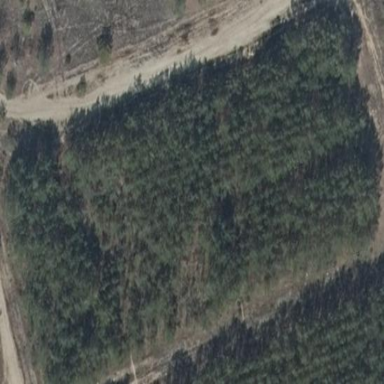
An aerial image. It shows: Forest area predominantly covered with needle-leaved trees.